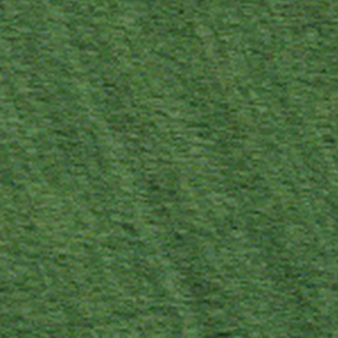
Label: other